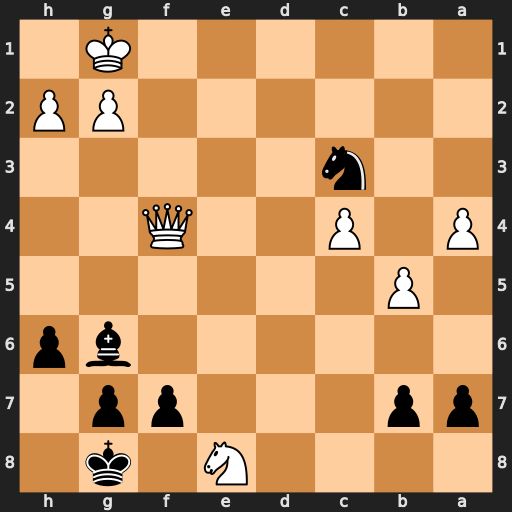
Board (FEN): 4N1k1/pp3pp1/6bp/1P6/P1P2Q2/2n5/6PP/6K1
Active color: b
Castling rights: -
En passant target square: -
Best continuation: Ne2+ Kf2 Nxf4